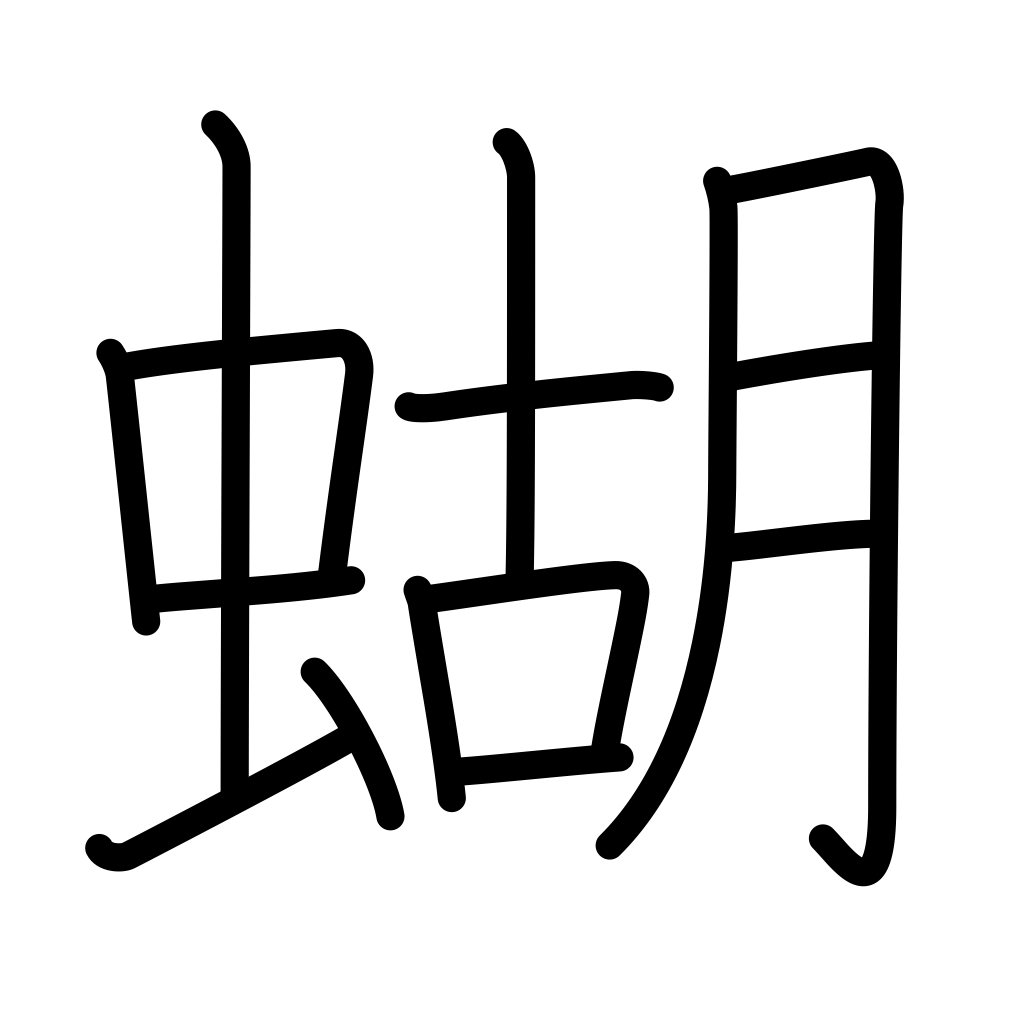
Meaning: butterfly